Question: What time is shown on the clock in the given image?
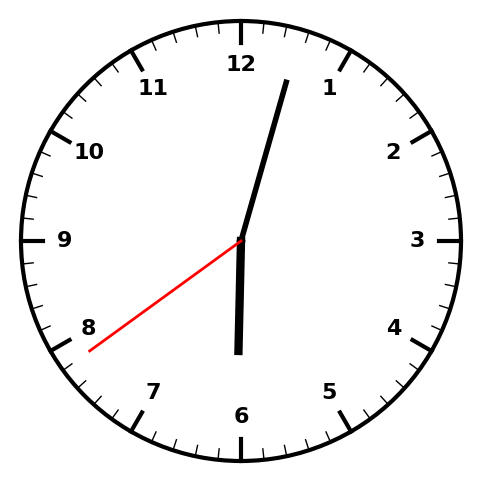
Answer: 06:02:39